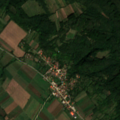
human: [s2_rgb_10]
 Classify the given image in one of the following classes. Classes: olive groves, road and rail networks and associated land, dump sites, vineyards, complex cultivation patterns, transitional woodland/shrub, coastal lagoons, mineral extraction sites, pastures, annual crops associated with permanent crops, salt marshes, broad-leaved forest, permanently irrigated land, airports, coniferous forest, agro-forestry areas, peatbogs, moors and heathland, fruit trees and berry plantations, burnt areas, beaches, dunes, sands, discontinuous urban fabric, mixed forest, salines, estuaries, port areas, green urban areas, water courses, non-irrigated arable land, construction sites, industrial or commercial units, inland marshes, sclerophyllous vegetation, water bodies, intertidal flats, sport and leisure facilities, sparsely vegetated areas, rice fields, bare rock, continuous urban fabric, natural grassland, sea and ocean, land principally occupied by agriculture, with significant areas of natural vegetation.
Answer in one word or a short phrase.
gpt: non-irrigated arable land, complex cultivation patterns, land principally occupied by agriculture, with significant areas of natural vegetation, broad-leaved forest